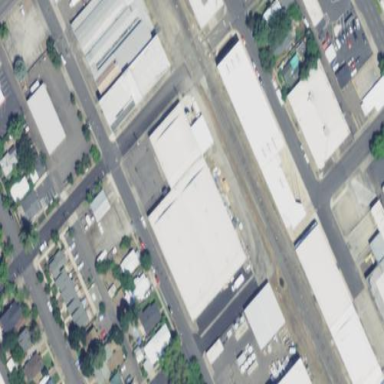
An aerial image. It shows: Industrial building.